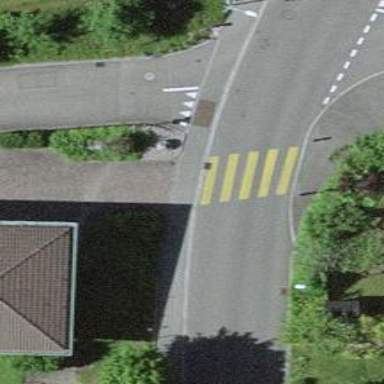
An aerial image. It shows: Zebra crossing on the road.